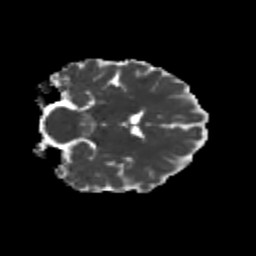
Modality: MD
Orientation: coronal
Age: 25
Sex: female
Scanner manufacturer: siemens
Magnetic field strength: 3 T
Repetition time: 3.5 s
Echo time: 0.104 s